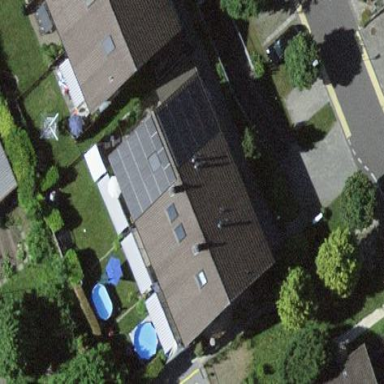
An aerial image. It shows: House with gabled roof that runs across the building.